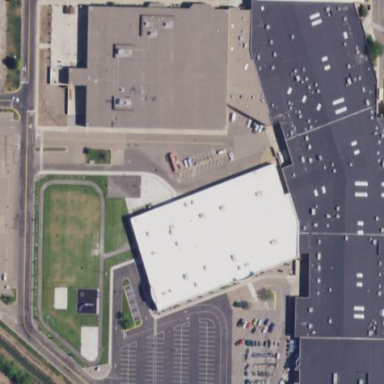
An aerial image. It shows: Retail building which is mall.